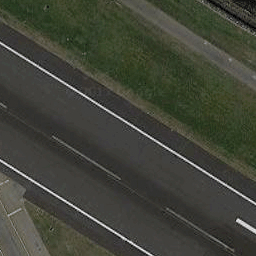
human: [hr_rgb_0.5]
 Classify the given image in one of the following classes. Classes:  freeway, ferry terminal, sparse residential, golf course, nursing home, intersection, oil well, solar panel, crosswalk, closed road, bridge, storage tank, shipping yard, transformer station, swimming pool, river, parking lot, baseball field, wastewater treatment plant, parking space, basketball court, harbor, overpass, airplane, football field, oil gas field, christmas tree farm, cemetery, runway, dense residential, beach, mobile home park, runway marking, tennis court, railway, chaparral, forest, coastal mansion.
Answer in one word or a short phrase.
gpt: runway